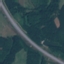
Land use / land cover: Highway